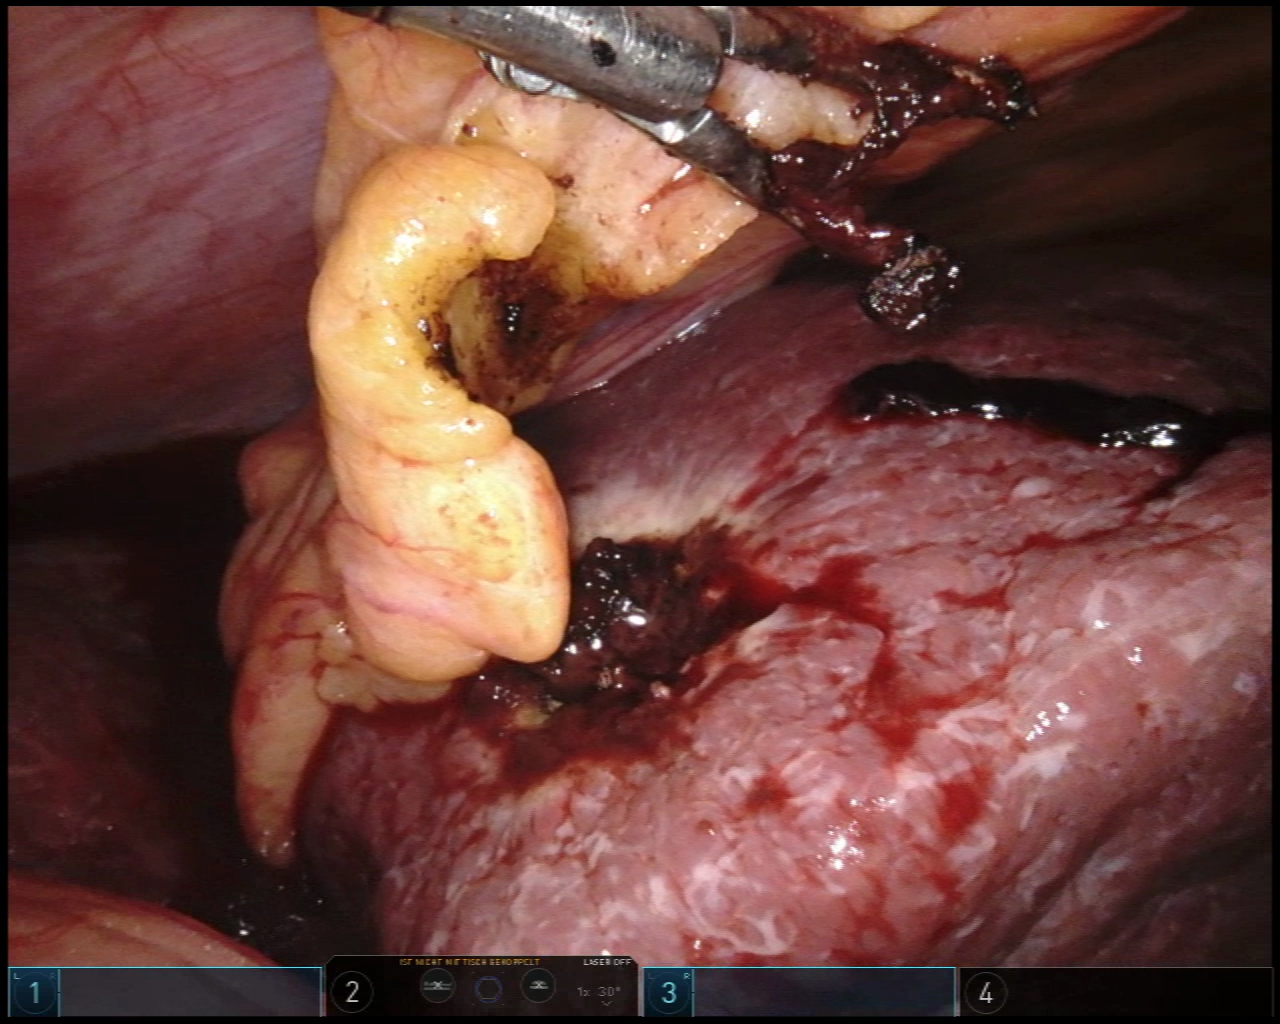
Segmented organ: liver
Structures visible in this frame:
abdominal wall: yes
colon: yes
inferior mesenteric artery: no
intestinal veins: no
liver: yes
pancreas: no
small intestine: no
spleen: no
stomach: no
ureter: no
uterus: no
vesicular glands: no